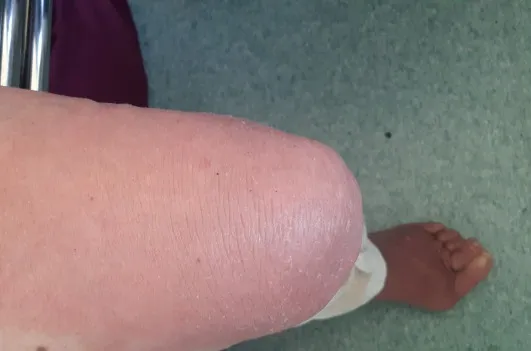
Eczema of the left thigh.
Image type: medical_photograph (skin_photograph)